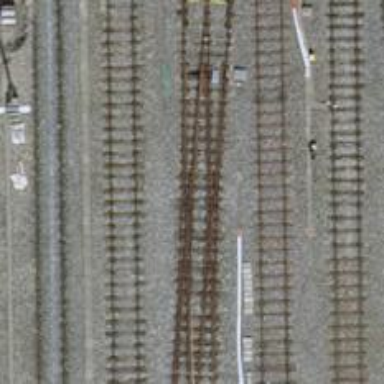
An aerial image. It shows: Single-track railway siding.